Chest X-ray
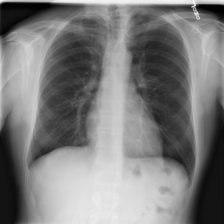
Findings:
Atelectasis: negative
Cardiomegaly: negative
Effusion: negative
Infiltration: negative
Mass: negative
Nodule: negative
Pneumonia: negative
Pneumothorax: negative
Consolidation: negative
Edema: negative
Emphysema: negative
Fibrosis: positive
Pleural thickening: positive
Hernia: negative